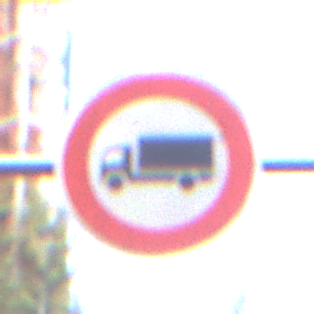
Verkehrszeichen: VerbotFuerKraftfahrzeugeUeberDreiKommaFuenfTonnen
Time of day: MorningAfternoon
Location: Outdoor (Urban)
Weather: PartlyCloudy
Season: NotSpecified
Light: Natural